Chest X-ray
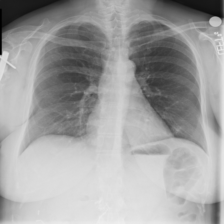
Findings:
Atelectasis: positive
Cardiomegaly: negative
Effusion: negative
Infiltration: negative
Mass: negative
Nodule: negative
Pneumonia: positive
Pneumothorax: negative
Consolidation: negative
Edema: negative
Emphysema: negative
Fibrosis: negative
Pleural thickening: negative
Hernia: negative